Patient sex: M
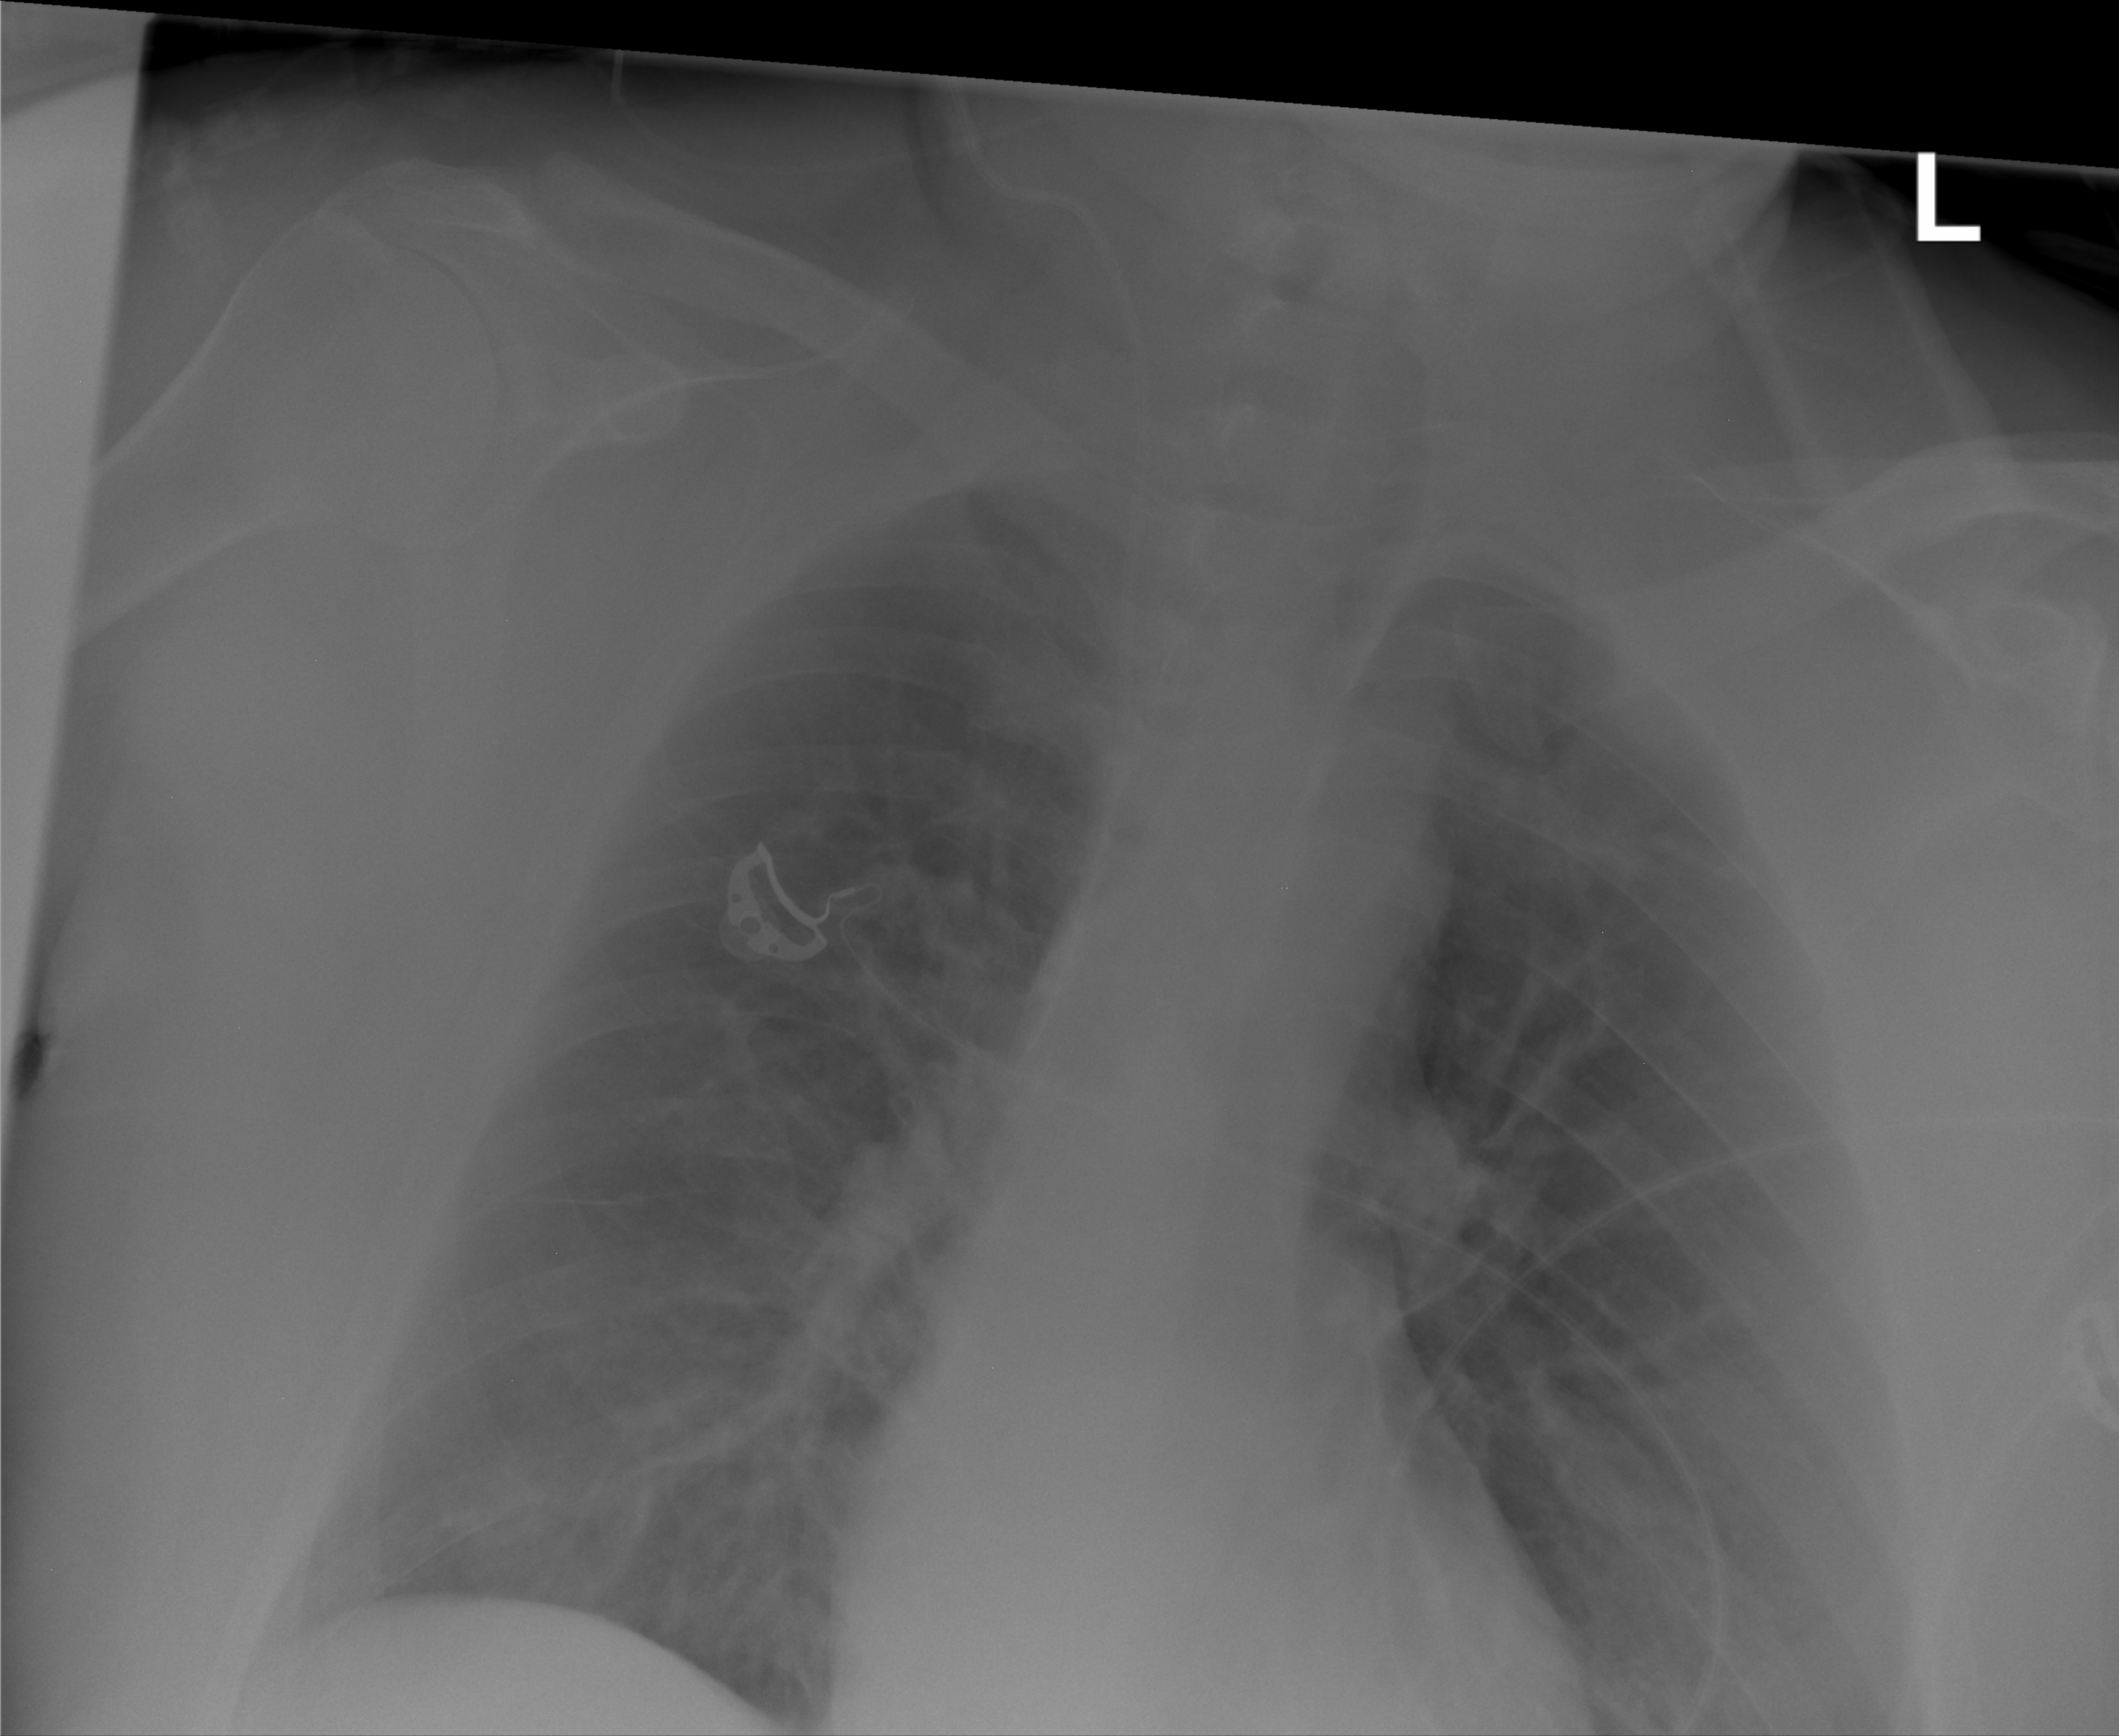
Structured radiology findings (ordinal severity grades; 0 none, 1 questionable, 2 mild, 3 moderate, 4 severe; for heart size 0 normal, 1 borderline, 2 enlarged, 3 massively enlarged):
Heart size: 0
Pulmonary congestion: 2
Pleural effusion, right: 0
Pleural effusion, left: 0
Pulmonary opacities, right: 1
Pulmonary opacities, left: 0
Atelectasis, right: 0
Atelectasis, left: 0